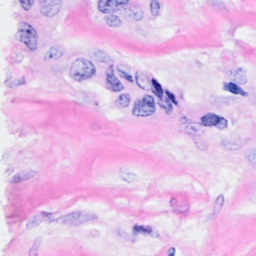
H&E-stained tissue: Breast